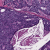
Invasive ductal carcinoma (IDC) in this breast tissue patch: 0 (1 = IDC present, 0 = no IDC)